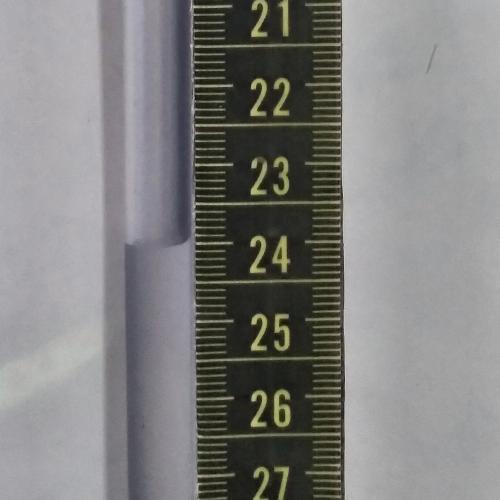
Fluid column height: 24.0 cm